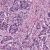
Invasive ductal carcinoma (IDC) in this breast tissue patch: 1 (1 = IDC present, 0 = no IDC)